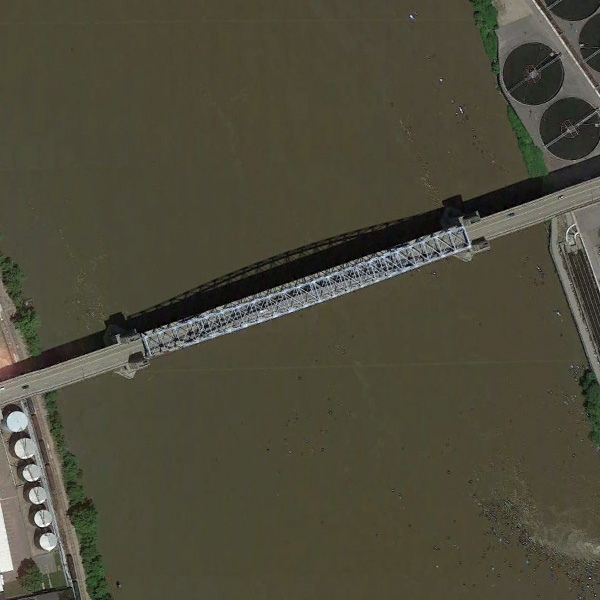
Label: Bridge